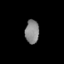
Tissue: skin
Cell type: Others
Senescence score: 0.7534
Nuclear area (px): 323
Mean DAPI intensity: 134.495